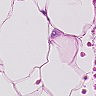
Metastatic tissue present: no